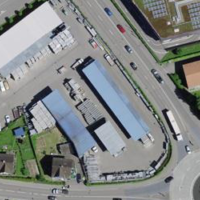
EUNIS habitat code: 54
Species observed at this site:
Erigeron canadensis